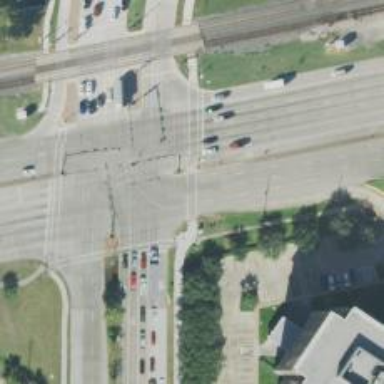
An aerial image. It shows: Footway with marked crossing lines.